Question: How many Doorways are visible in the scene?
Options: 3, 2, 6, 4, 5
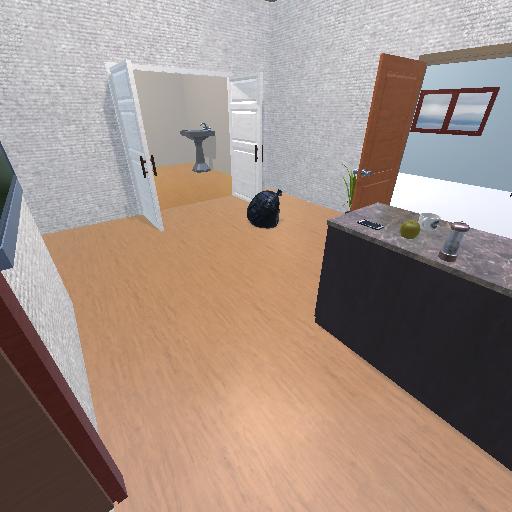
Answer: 3